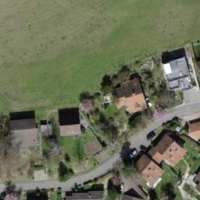
EUNIS habitat code: 52
Species observed at this site:
Geranium sanguineum